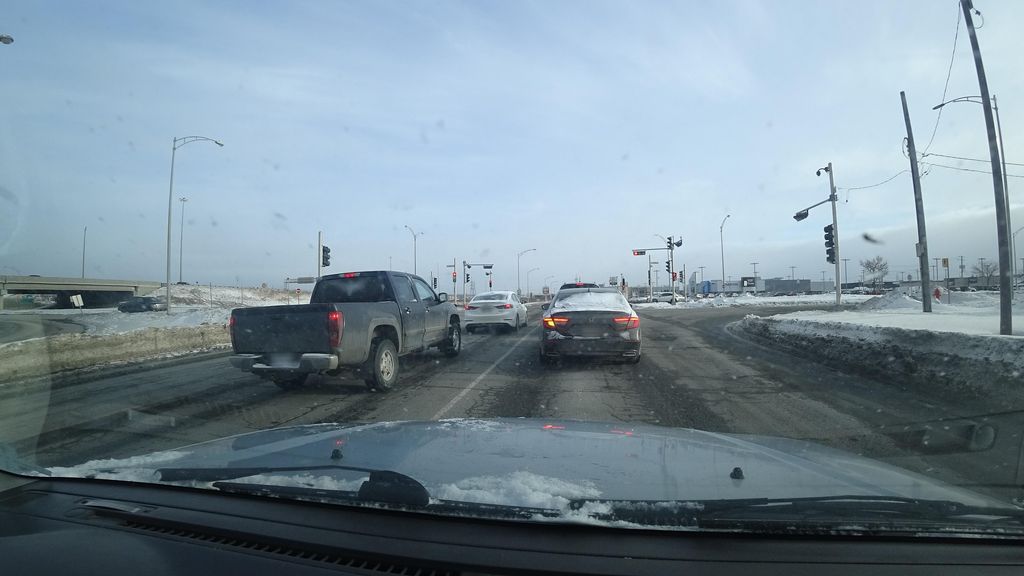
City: quebec_city